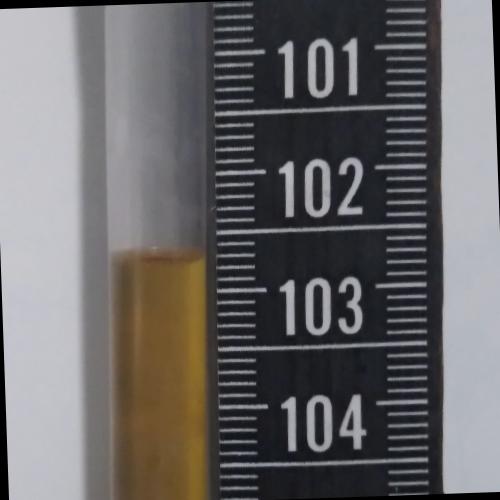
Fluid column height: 102.7 cm